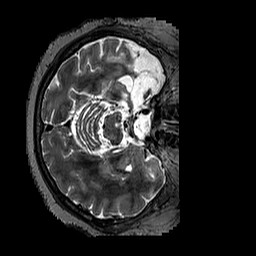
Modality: T2w
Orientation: axial
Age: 63
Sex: female
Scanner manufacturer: siemens
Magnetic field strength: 3 T
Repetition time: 3.2 s
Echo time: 0.567 s